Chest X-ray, AP view. Patient: 72 years old, sex F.
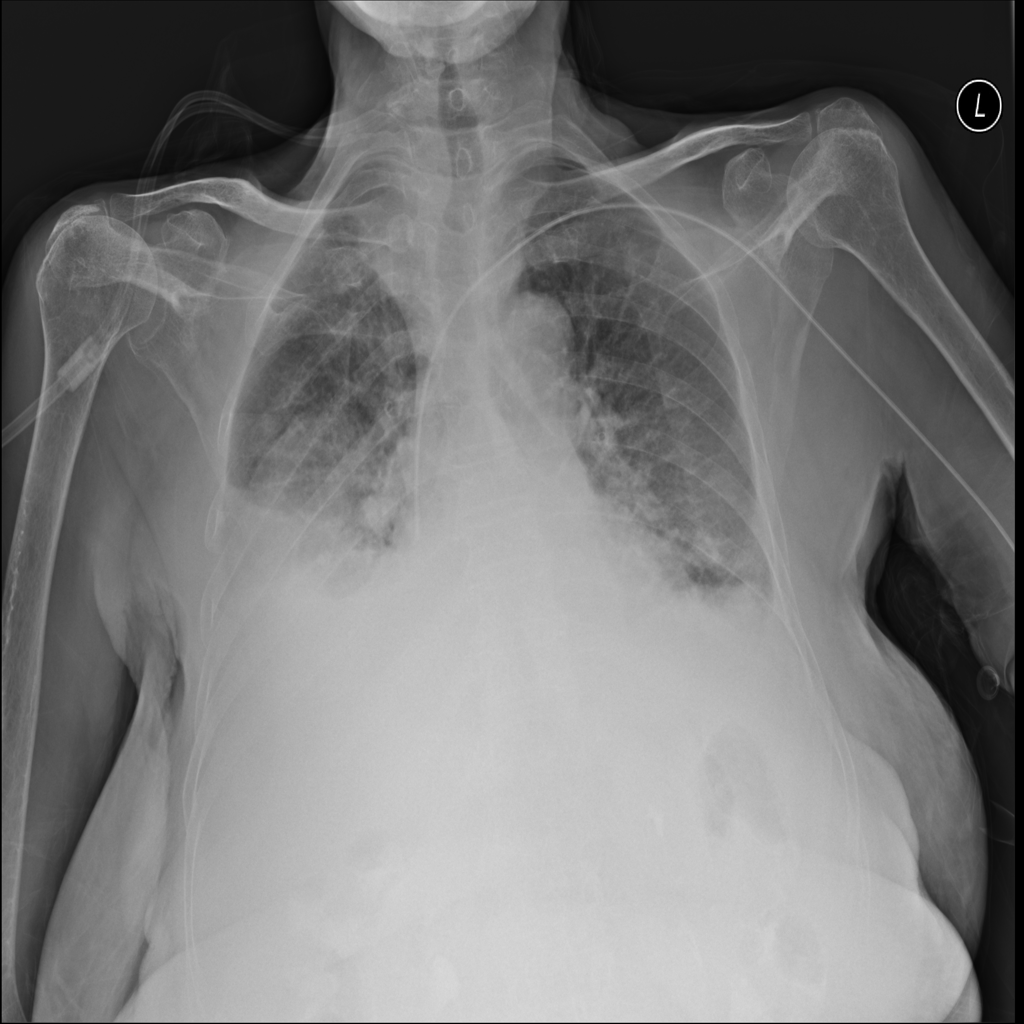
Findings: Effusion